Question: we are using highcharts and are trying to use stacked charts, but running into some issues. See the following fiddle:
<URL>
I'm able to display the number to a given precision, however the data labels (which are the sum of the stack) are left unrounded. Is there any way to cut these data labels to precision X? The normal plotOptions.series.dataLabels.formatter don't seem to work here.

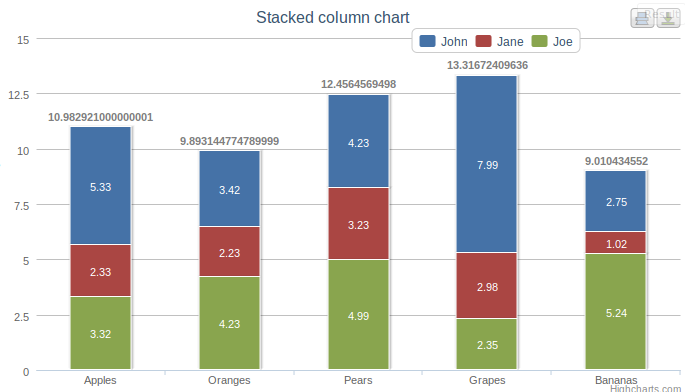
Answer: '''
stackLabels: {
enabled: true,
style: {
fontWeight: 'bold',
color: (Highcharts.theme && Highcharts.theme.textColor) || 'gray'
},
formatter: function() {
return Highcharts.numberFormat(this.total, 2, ',');
}
}
'''
<URL>